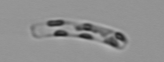
Label: Guinardia_striata